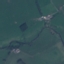
Land use / land cover class: Pasture